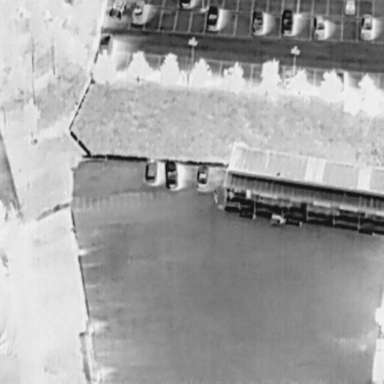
There are ten Cars in the infrared image.